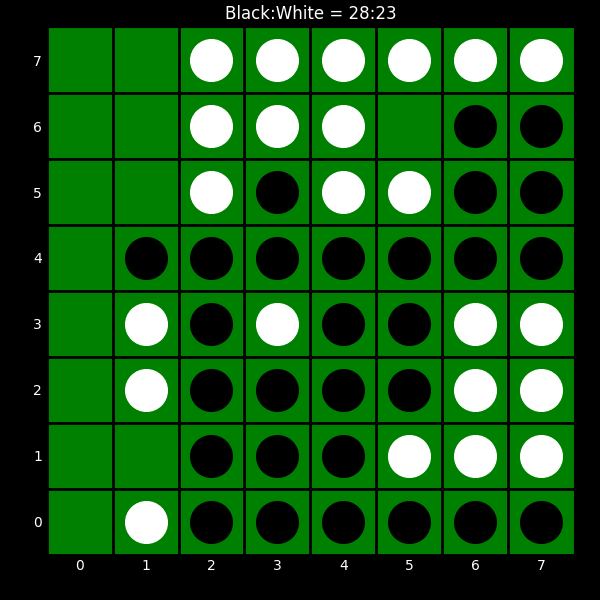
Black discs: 28
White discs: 23